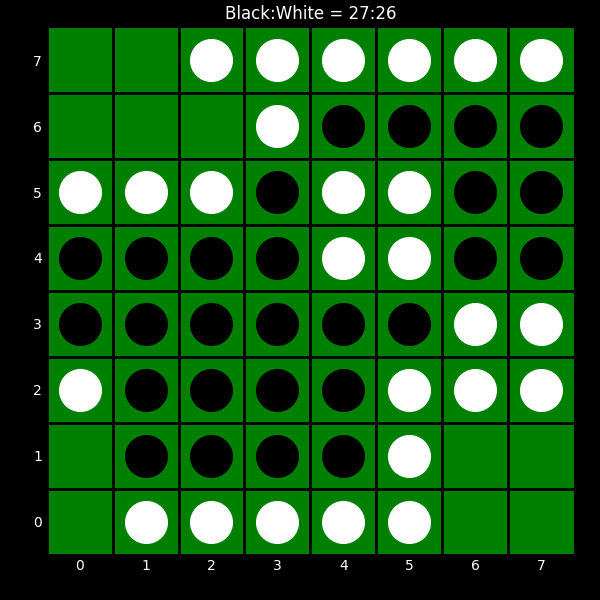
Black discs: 27
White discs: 26